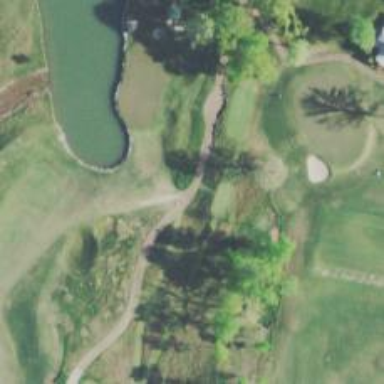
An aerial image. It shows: Service road designated as golf cart path.